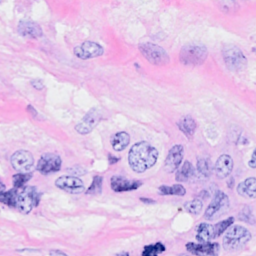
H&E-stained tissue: Breast